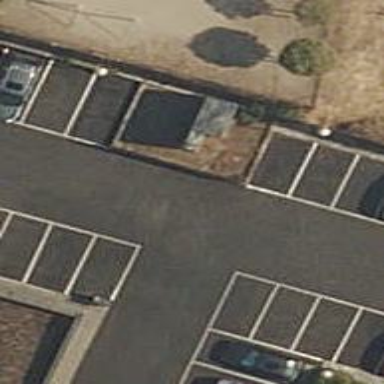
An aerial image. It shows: Road serving as parking aisle.